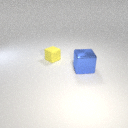
large blue metal cube in front of small yellow rubber cube